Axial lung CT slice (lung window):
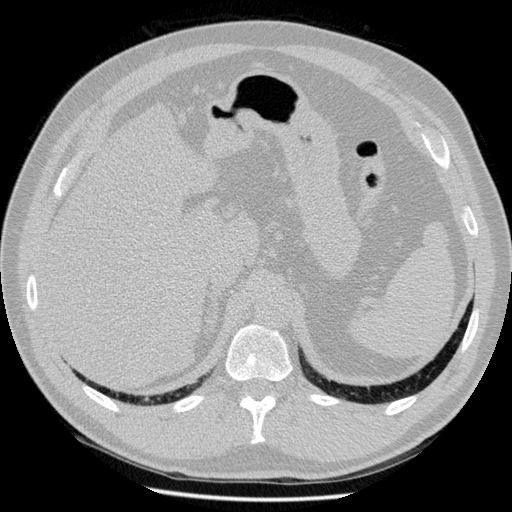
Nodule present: no